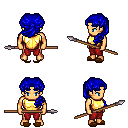
a pixel art fantasy rpg character, male body template, human, tanned skin, gold chest armor, red pants, blue princess hairstyle, brown slippers, spear, four views (front, back, left, right), 2x2 character sprite sheet, small pixel art, hard edges, no anti-aliasing